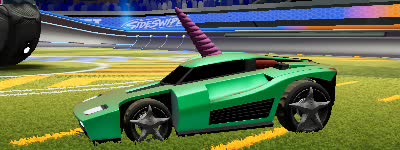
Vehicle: breakout